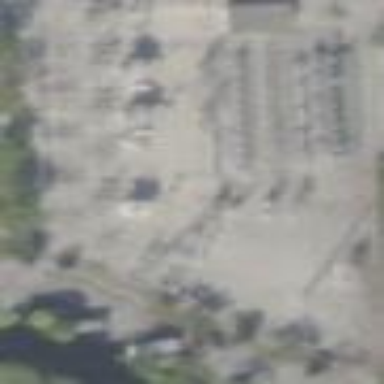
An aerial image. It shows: Outdoor distribution substation.